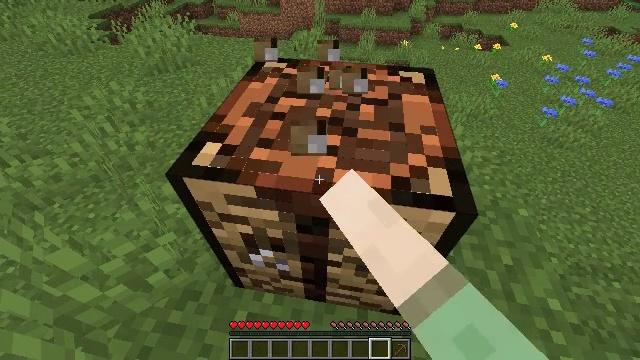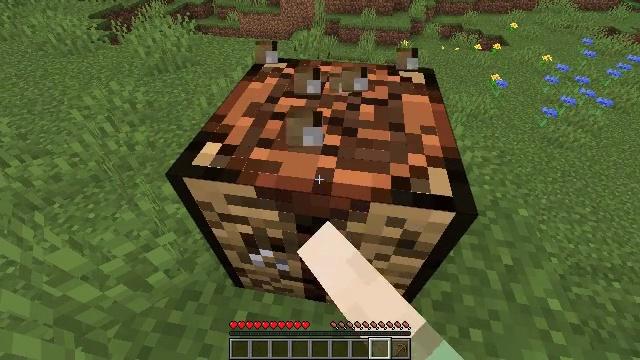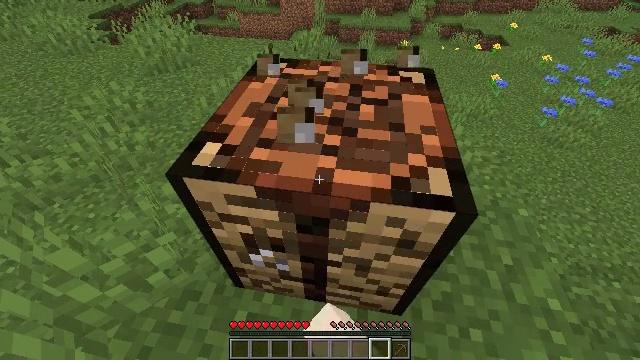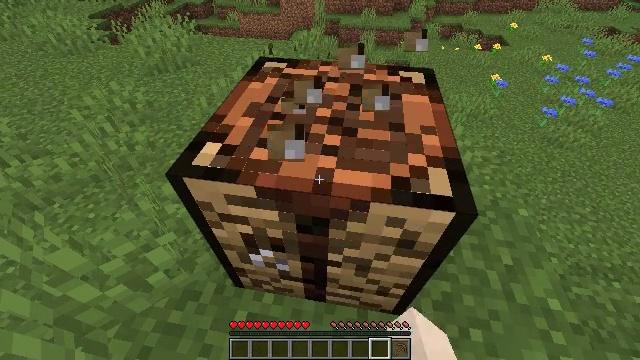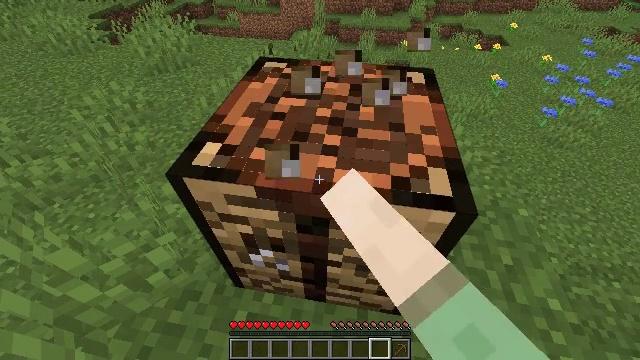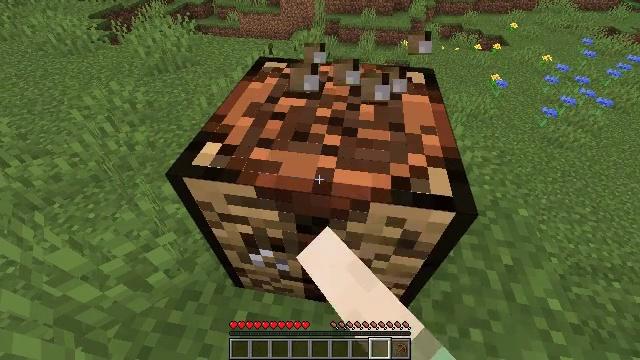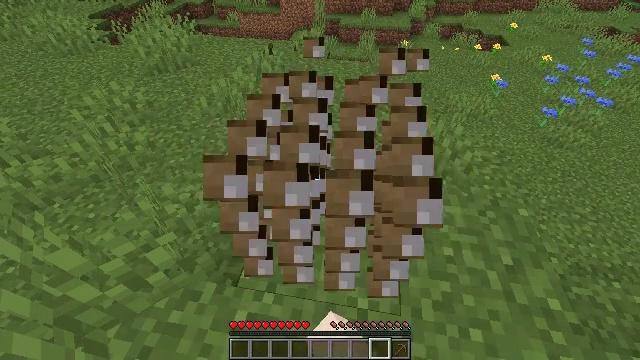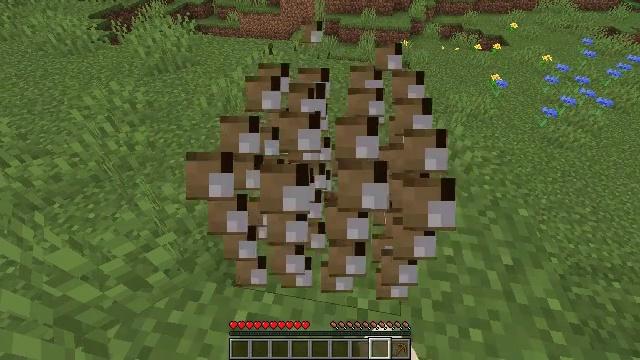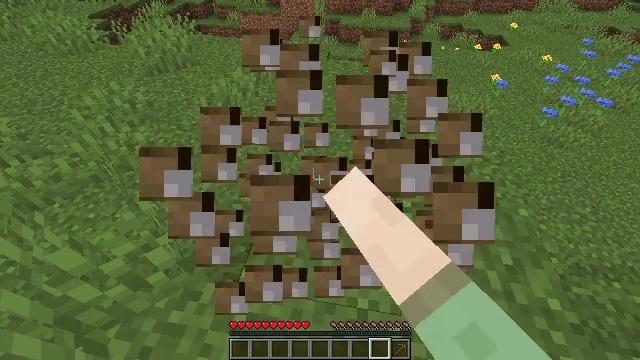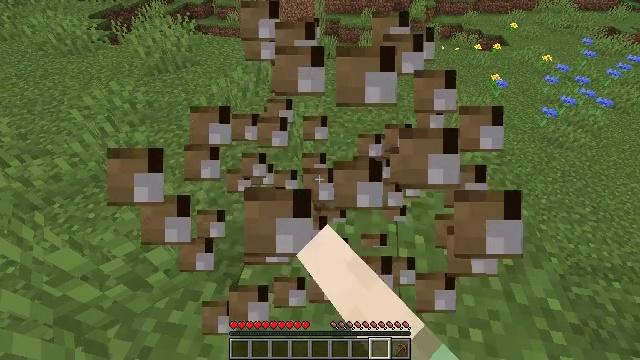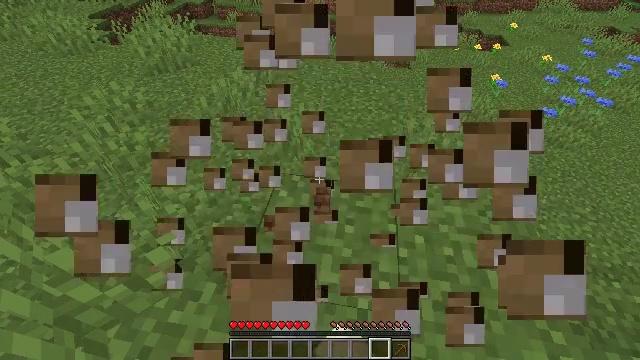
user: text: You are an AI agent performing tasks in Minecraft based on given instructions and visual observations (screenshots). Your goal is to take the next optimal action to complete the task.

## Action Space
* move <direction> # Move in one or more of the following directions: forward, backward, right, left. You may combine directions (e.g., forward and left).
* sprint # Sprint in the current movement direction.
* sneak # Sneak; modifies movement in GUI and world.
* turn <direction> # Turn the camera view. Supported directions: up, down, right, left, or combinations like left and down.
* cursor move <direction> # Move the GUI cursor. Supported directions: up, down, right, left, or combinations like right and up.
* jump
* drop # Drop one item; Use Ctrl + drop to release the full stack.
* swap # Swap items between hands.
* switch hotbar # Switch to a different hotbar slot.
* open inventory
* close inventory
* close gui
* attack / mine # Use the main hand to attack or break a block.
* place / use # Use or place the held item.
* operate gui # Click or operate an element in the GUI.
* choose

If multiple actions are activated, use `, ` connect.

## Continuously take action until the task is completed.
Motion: motion action
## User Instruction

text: Left click on the crafting table
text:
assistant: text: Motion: attack / mine
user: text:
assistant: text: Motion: attack / mine
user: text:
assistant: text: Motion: attack / mine
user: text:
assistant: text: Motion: attack / mine
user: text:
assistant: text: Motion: attack / mine
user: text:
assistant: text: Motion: attack / mine
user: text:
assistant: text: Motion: attack / mine
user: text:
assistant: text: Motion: attack / mine
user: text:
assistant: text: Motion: attack / mine
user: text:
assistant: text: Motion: attack / mine
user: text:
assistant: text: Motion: attack / mine